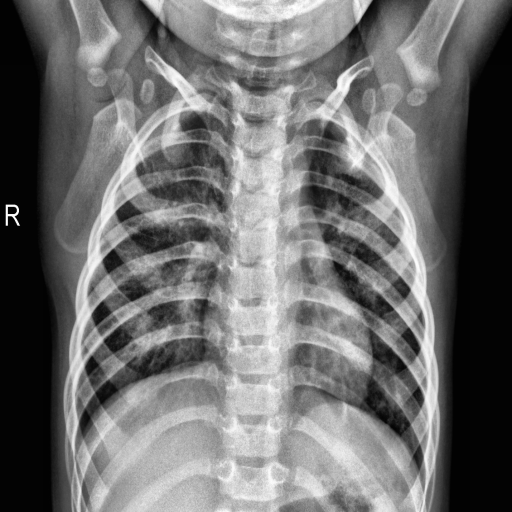
Finding: NORMAL